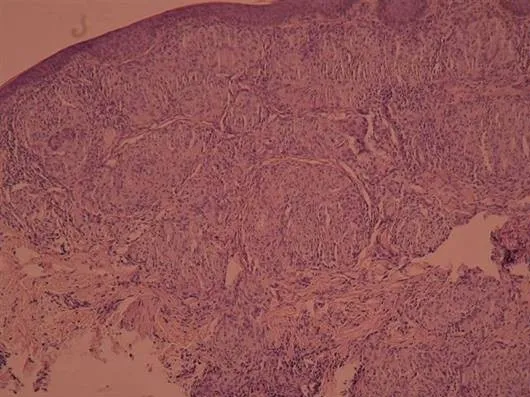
Pathohistological evidence of noncaseating granulomas in skin biopsy, characteristic for sarcoidosis.
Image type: pathology (h&e)